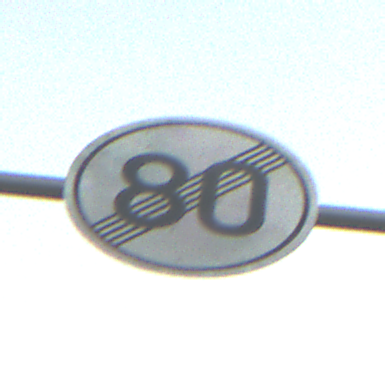
Verkehrszeichen: EndeGeschwindigkeit80
Umgebung: Outdoor, RoadRail
Tageszeit: SunriseSunset
Wetter: PartlyCloudy
Licht: Natural
Jahreszeit: NotSpecified
Kontrast: LowContrast